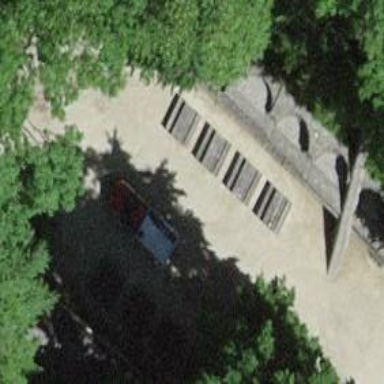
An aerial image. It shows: Picnic table located in leisure land area.